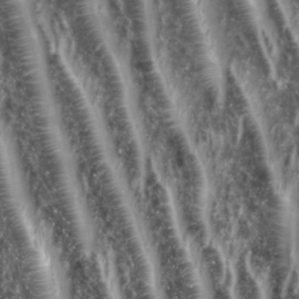
Label: non_frost